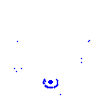
Particle: electron